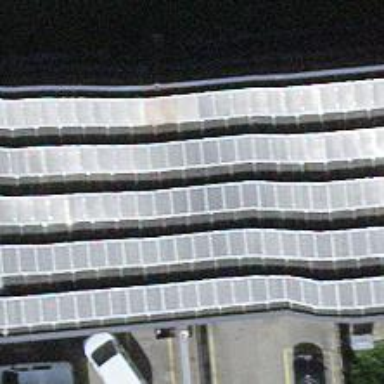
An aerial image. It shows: Solar photovoltaic panel generator.